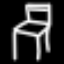
Label: chair